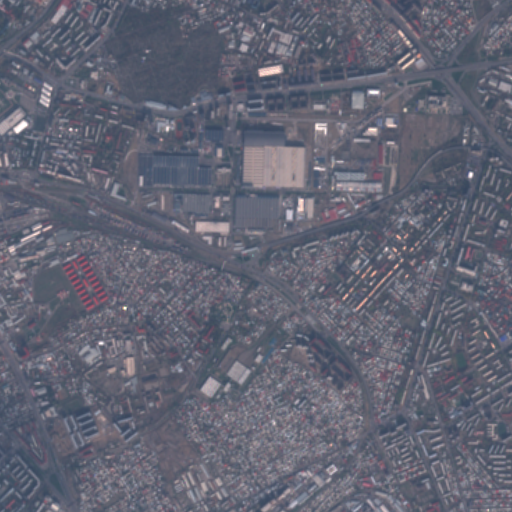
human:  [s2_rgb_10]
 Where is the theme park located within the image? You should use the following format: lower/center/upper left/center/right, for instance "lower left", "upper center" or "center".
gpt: The theme park is located in the center of the image.
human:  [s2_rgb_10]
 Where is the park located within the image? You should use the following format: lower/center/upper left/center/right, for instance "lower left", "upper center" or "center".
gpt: There is no park in the image.